Field crop: tomato
Growth stage: 1
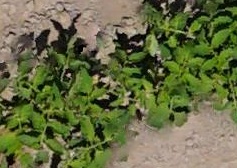
Species: tomato